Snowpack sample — Buffalo Mountain, Silverthorne, Colorado, USA (2/22/26, 2:02 PM MST)
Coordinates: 39.622, -106.113
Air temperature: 33 °F
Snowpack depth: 63 cm
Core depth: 50 cm
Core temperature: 26.6 °F
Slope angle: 11°, slope face: 116°
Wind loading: low
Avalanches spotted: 0
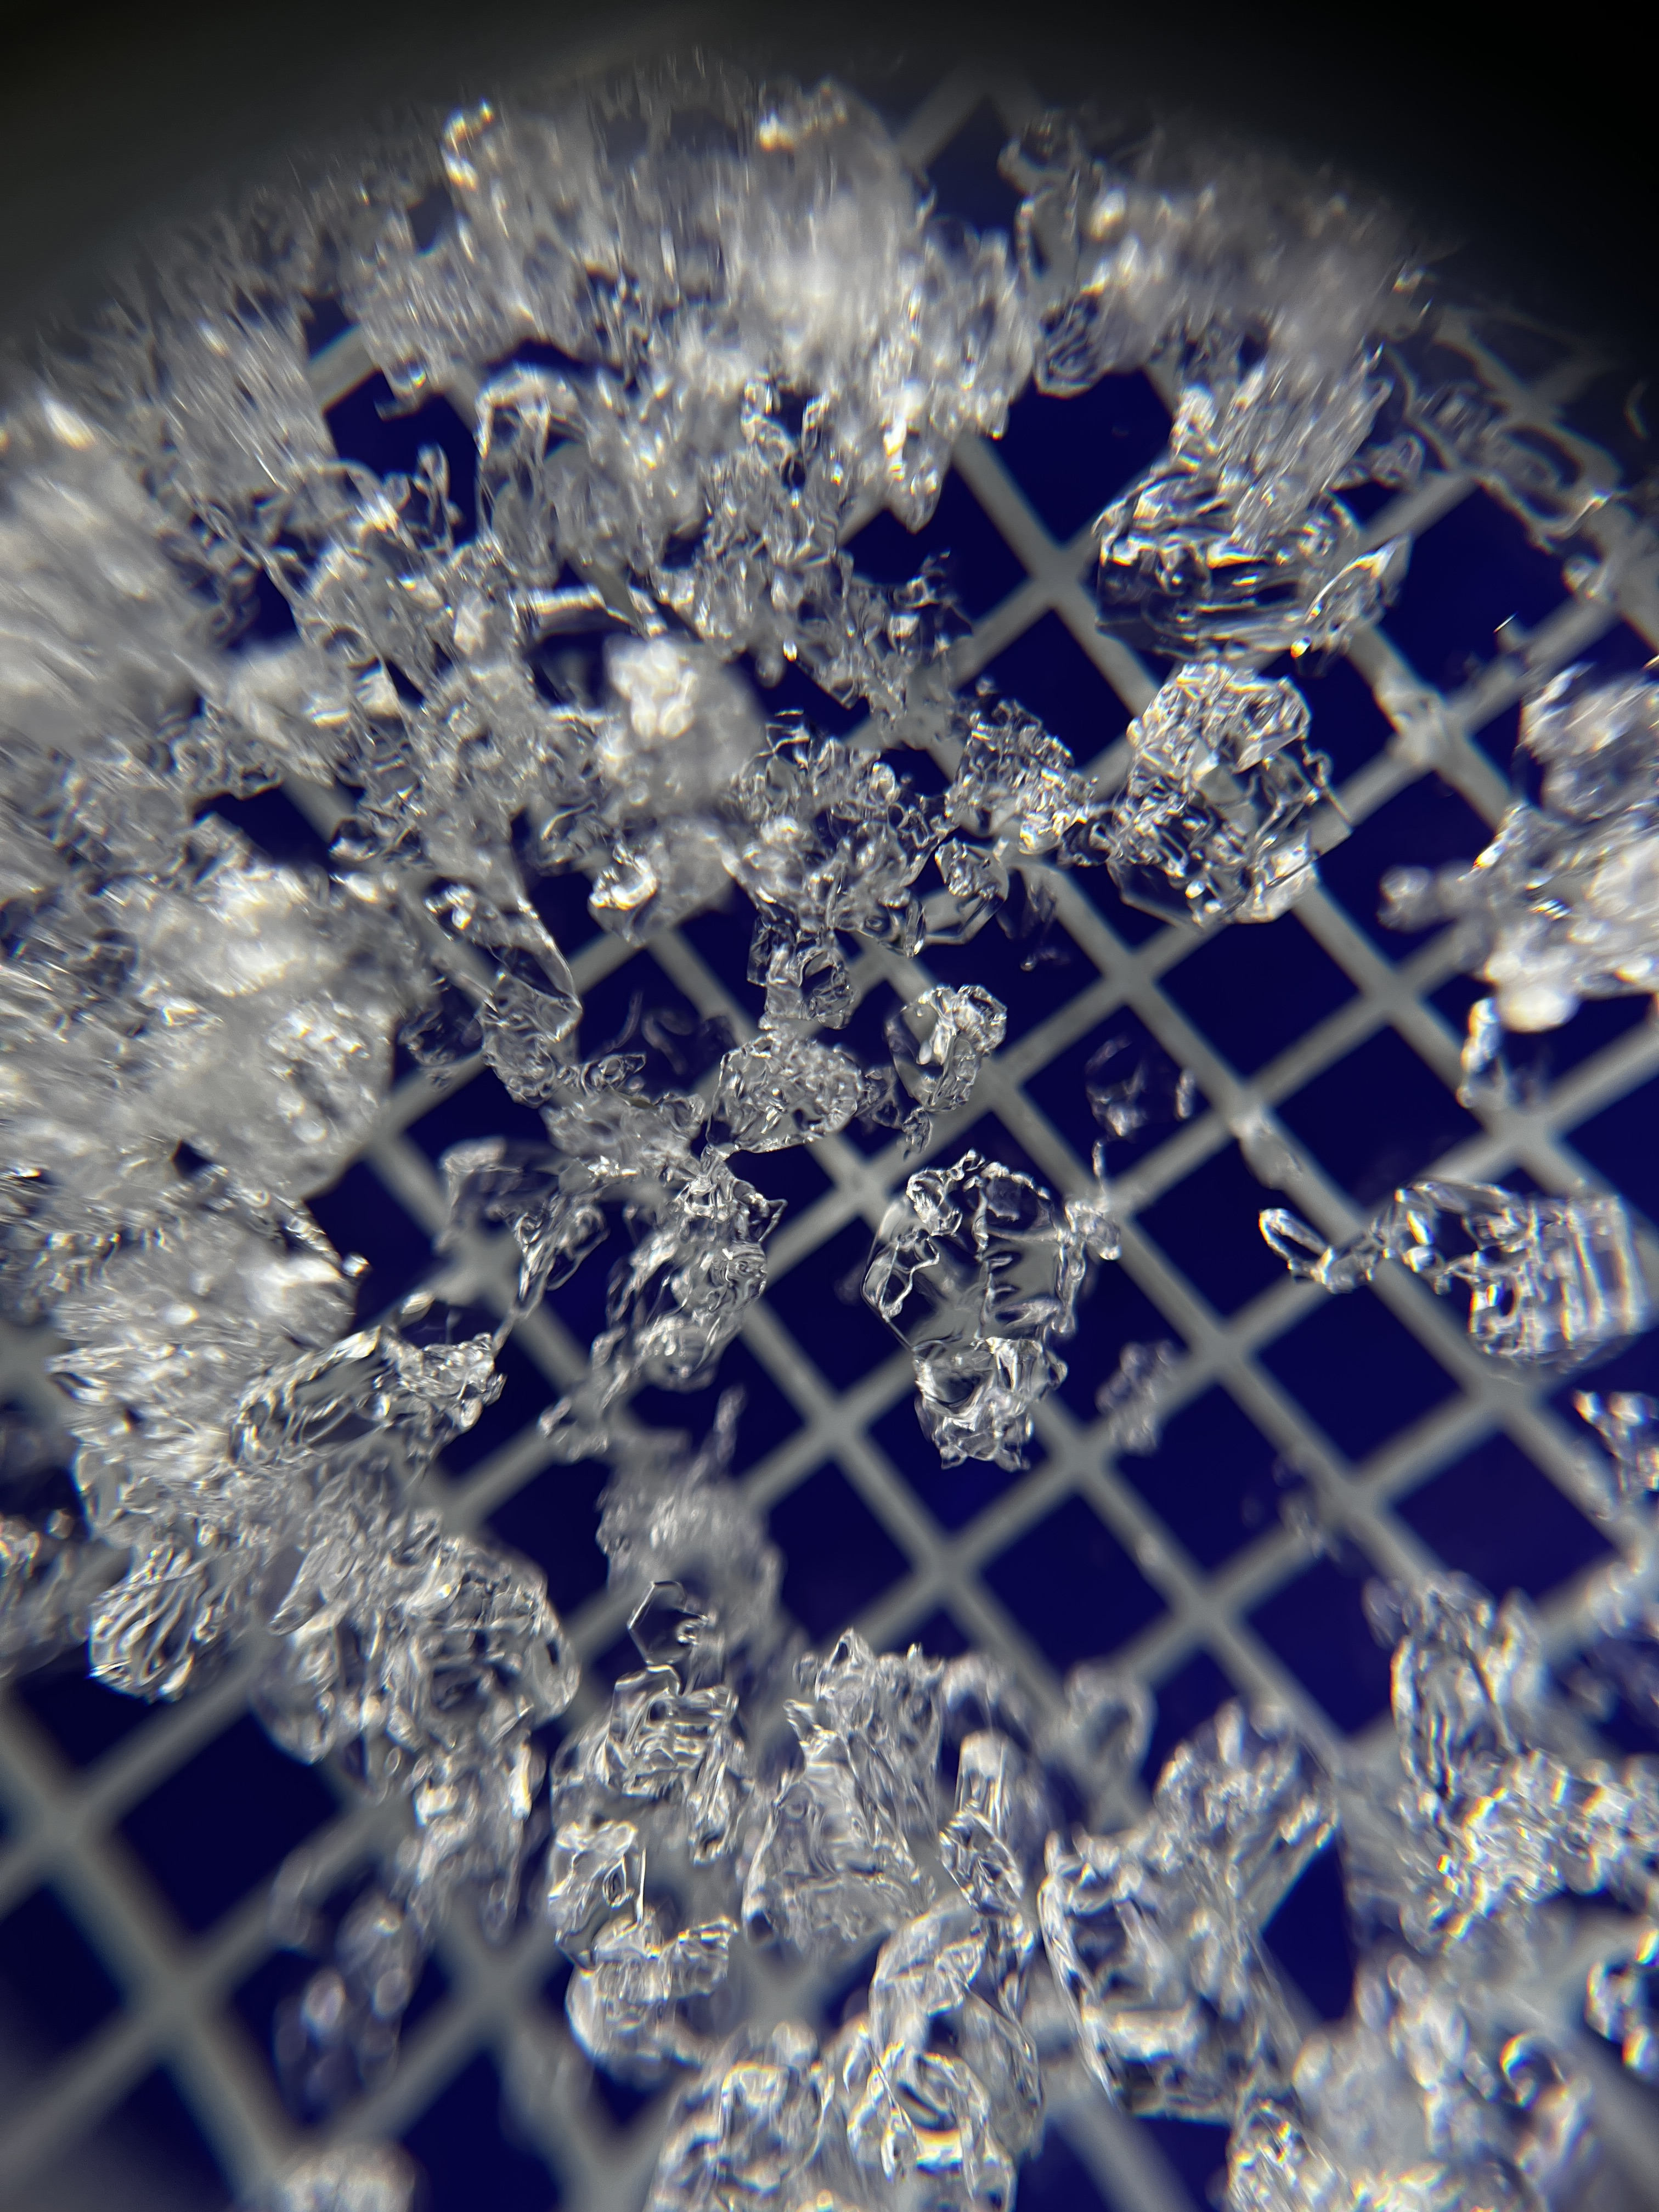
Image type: magnified_profile
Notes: In a firebreak similar to site 1, minimal wind loading with no spotted avalanches (not many faces in view though)